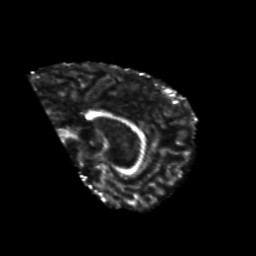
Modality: FA
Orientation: sagittal
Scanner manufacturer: siemens
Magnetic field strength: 3 T
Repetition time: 6.8 s
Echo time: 0.093 s